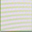
Piece: xx